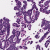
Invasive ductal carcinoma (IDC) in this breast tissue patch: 1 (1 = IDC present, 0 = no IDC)